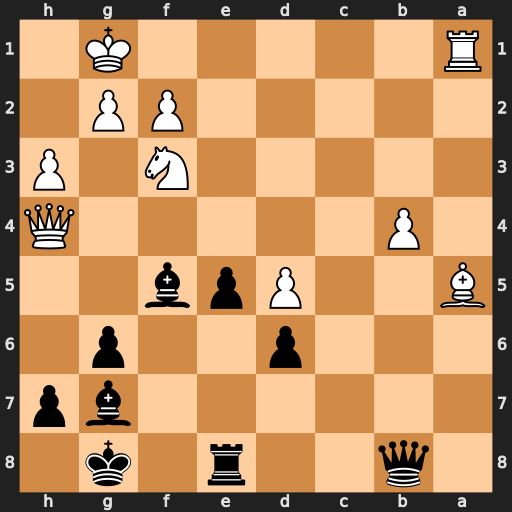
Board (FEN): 1q2r1k1/6bp/3p2p1/B2Ppb2/1P5Q/5N1P/5PP1/R5K1
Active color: b
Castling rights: -
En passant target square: -
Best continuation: e4 Ng5 h6 Re1 hxg5